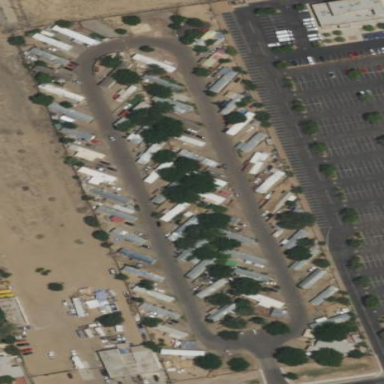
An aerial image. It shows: Residential area known as trailer park.